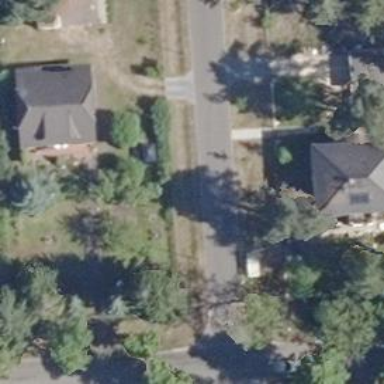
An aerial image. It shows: Residential road with asphalt surface and no sidewalk.